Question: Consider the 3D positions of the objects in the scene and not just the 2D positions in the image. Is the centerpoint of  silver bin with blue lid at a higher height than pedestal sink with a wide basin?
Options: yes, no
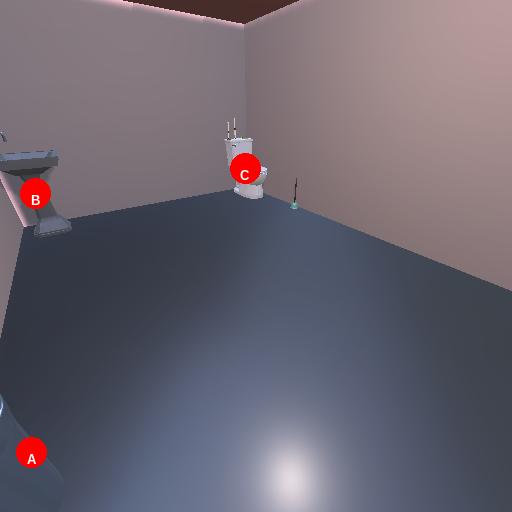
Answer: yes